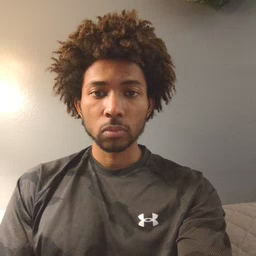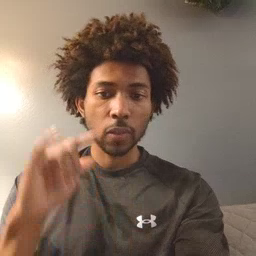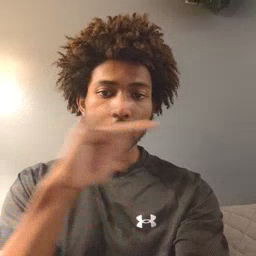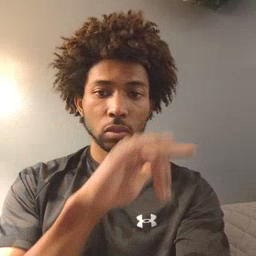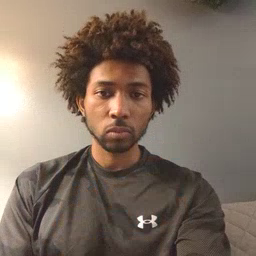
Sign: airplane